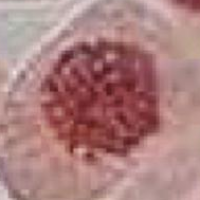
Label: prophase